Field crop: maize
Growth stage: 2
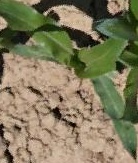
Species: maize